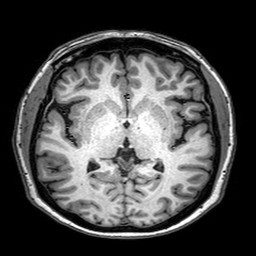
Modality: T1w
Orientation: coronal
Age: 69
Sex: female
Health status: healthy
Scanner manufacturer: philips
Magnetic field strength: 3 T